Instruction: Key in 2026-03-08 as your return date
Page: home
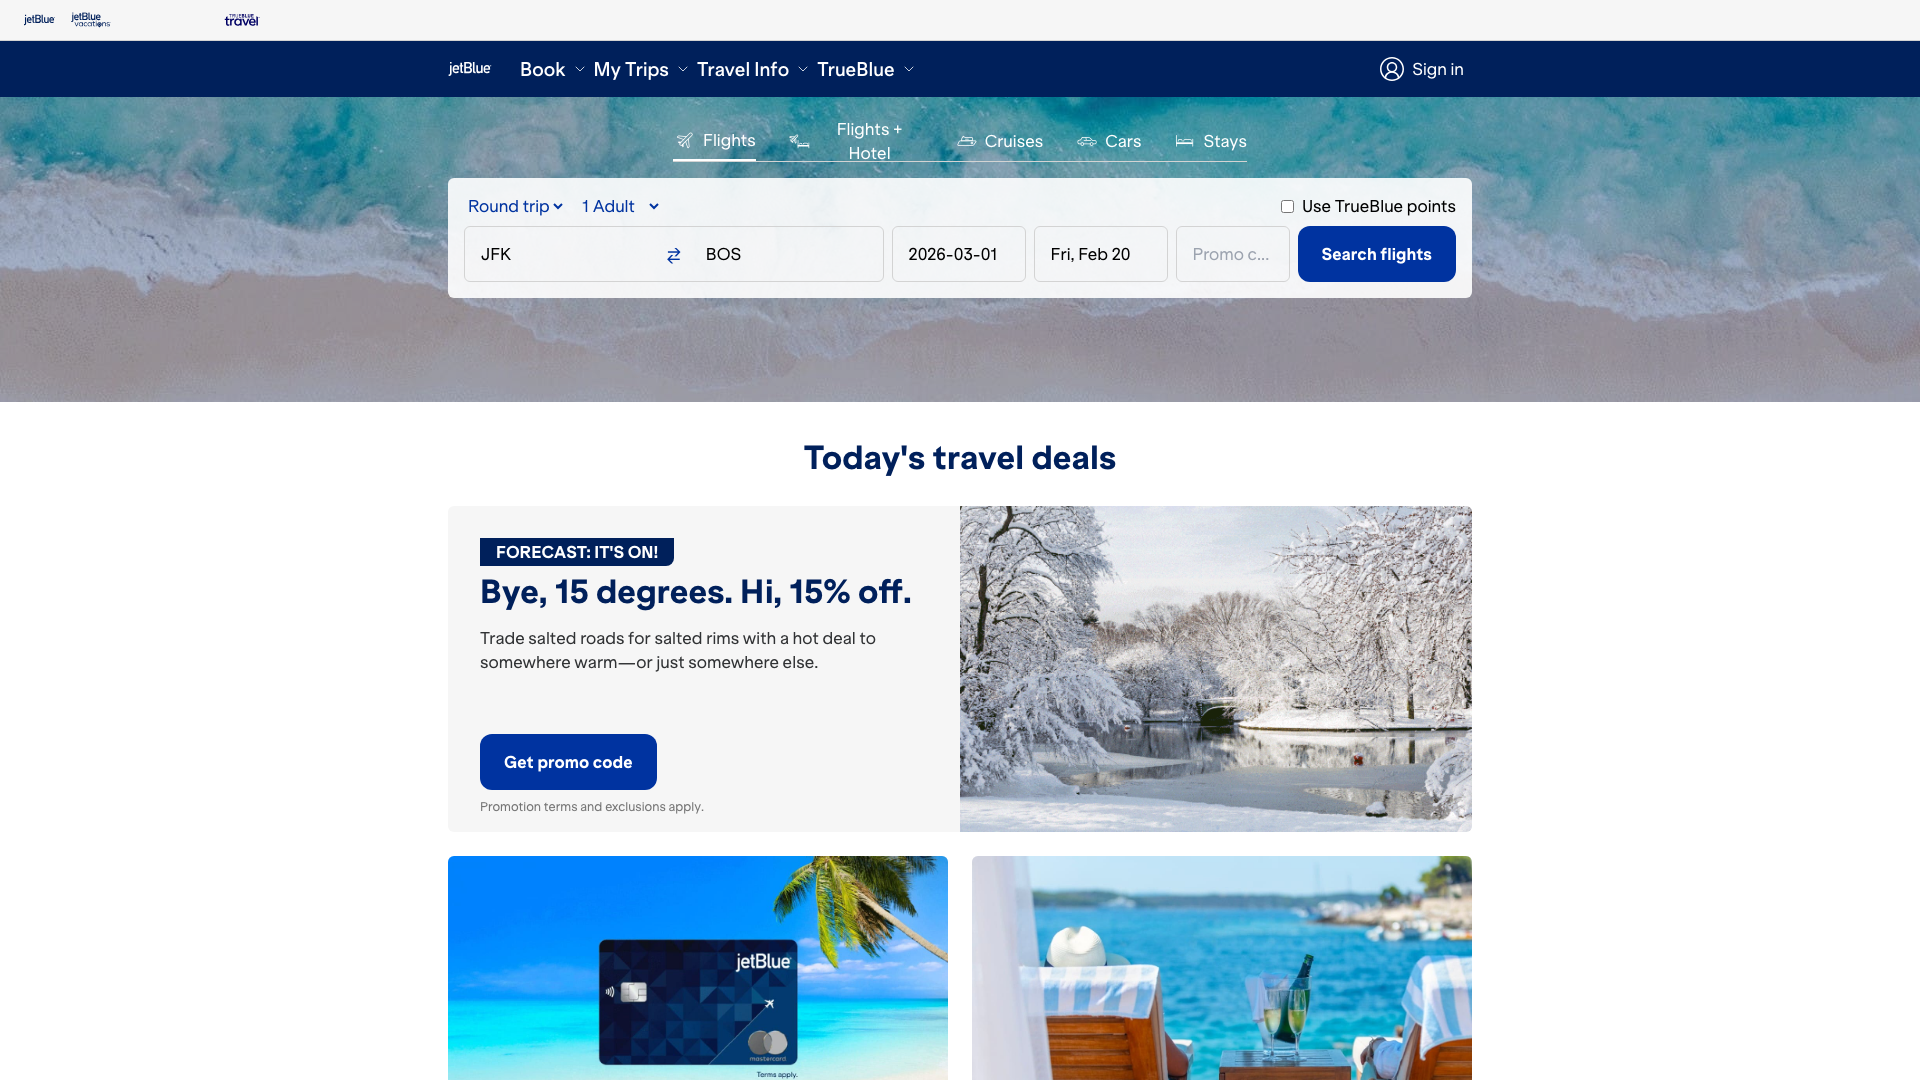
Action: type